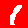
Digit: 1